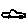
Label: car